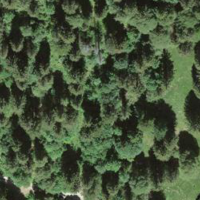
EUNIS habitat code: 41
Species observed at this site:
Chrysosplenium alternifolium